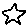
Label: star